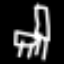
Label: chair